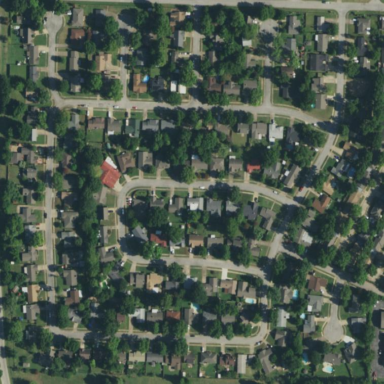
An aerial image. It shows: Residential neighbourhood.